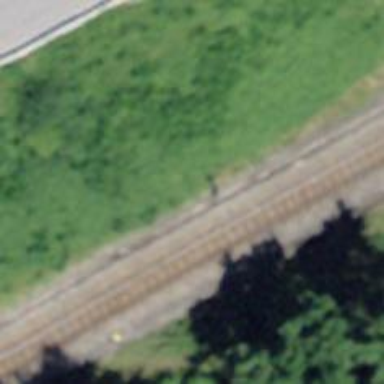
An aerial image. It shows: Narrow-gauge railway track with 1 electrified contact line.